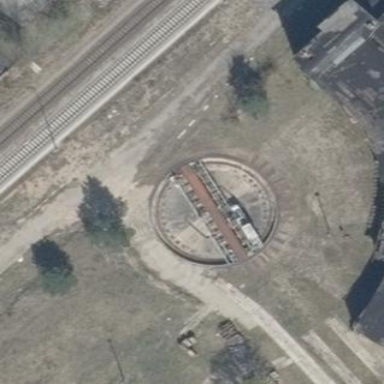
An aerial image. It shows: Railway turntable.